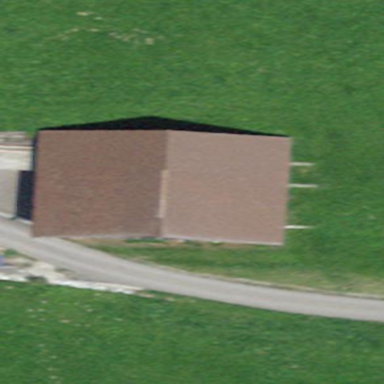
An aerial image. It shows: Barn.